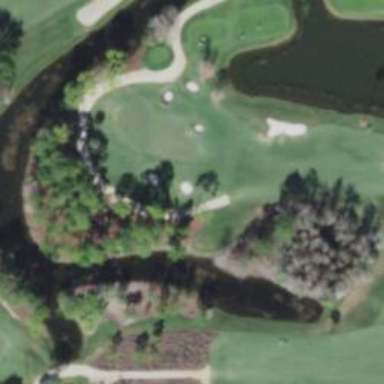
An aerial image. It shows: Golf hole.